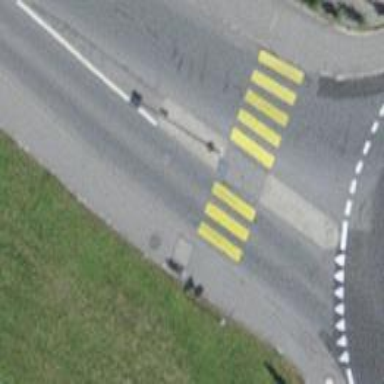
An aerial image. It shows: Uncontrolled zebra crossing with marked island on the road.